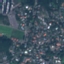
Land use / land cover class: Residential